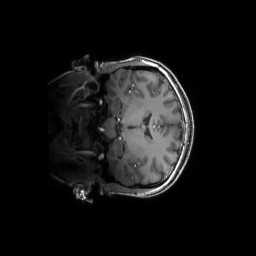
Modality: T1w
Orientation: coronal
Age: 27
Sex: female
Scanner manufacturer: siemens
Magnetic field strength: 6.98 T
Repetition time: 2.37 s
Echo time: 0.00231 s